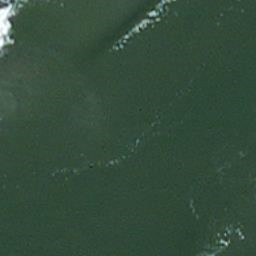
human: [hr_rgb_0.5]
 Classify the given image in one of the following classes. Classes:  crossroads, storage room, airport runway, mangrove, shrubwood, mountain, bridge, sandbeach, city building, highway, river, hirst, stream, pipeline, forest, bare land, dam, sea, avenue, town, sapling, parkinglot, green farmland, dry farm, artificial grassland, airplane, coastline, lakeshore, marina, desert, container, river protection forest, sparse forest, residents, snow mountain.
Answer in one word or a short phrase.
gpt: sea